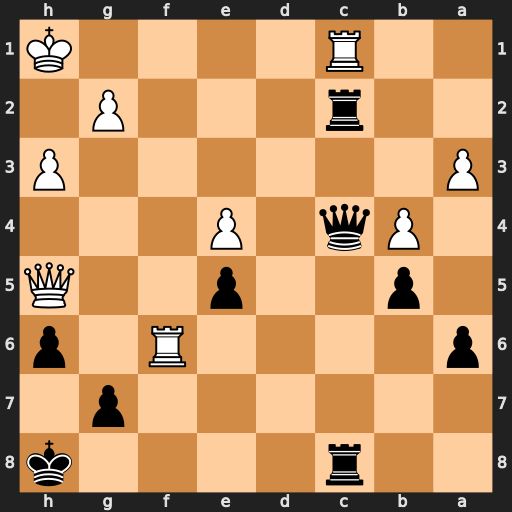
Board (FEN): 2r4k/6p1/p4R1p/1p2p2Q/1Pq1P3/P6P/2r3P1/2R4K
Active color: b
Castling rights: -
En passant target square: -
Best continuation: Rxc1+